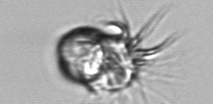
Label: Leegaardiella_ovalis